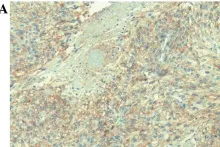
Immunohistochemical staining of the primary adrenocortical carcinosarcoma. (A) Carcinomatous and sarcomatous cells positive for cluster of differentiation 56 (magnification, x200).
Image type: pathology (immunostaining)